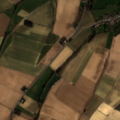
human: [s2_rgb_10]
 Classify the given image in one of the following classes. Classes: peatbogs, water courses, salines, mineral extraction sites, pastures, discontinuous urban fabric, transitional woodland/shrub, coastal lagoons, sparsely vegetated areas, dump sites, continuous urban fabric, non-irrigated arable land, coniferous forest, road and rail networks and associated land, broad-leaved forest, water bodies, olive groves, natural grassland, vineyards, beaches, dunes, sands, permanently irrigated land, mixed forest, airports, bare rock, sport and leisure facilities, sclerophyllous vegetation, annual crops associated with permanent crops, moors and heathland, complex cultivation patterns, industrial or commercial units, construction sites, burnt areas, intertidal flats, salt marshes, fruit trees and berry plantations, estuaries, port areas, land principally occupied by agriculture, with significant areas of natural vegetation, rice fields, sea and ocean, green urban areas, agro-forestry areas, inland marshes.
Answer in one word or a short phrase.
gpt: discontinuous urban fabric, non-irrigated arable land, complex cultivation patterns